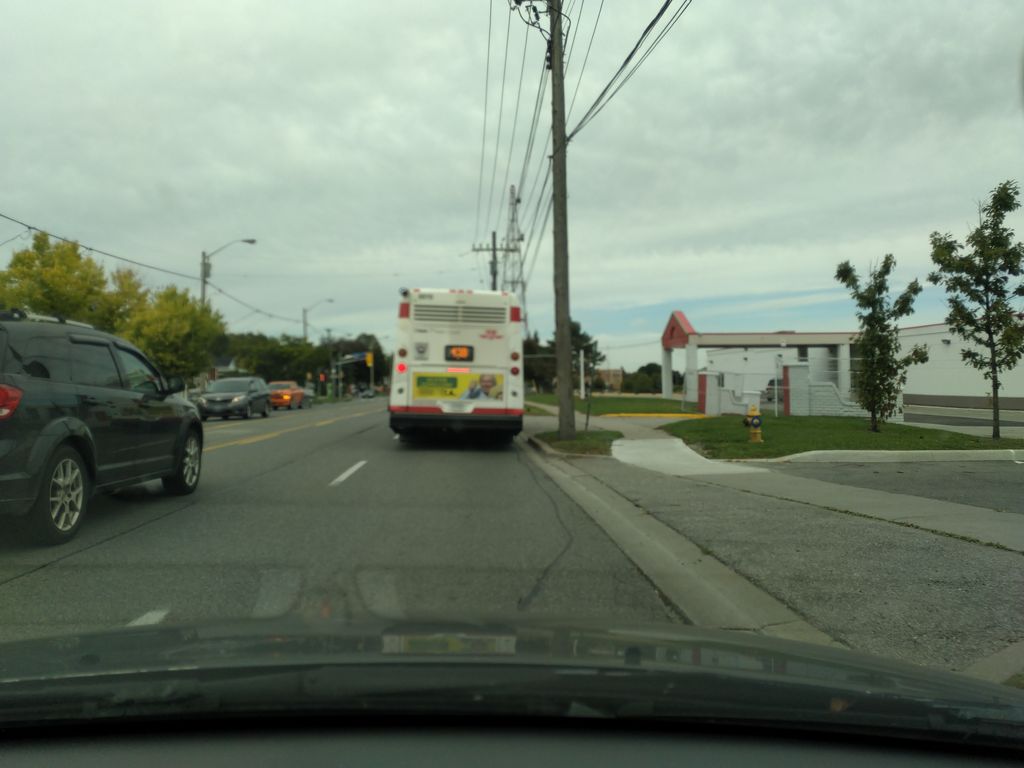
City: toronto